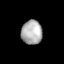
Tissue: lung
Cell type: Endothelial cells
Senescence score: 0.5841
Nuclear area (px): 494
Mean DAPI intensity: 173.939